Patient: sex F, age 63
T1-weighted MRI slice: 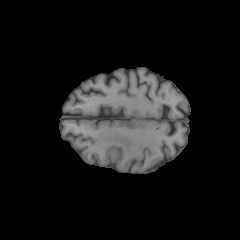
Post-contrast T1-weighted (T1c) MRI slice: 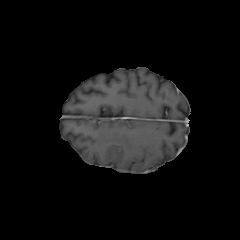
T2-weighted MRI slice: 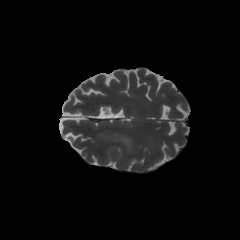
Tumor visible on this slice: yes
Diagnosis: Glioblastoma, IDH-wildtype
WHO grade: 4